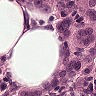
Metastatic tissue present: yes